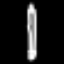
Label: pencil